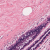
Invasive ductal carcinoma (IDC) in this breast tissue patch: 0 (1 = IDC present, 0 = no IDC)